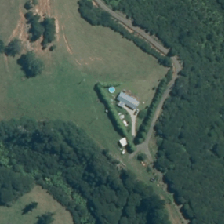
Land cover: high_producing_grassland